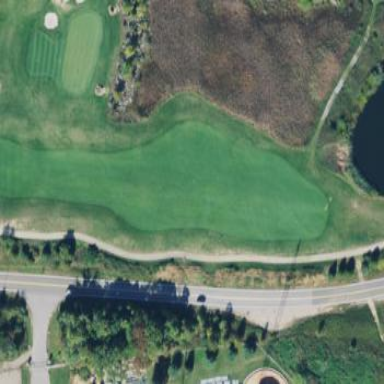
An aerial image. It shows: Grassy area designated as golf fairway.